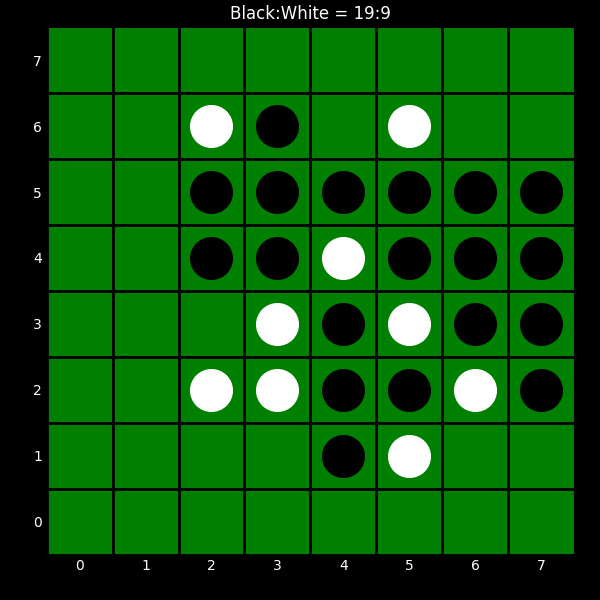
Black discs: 19
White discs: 9